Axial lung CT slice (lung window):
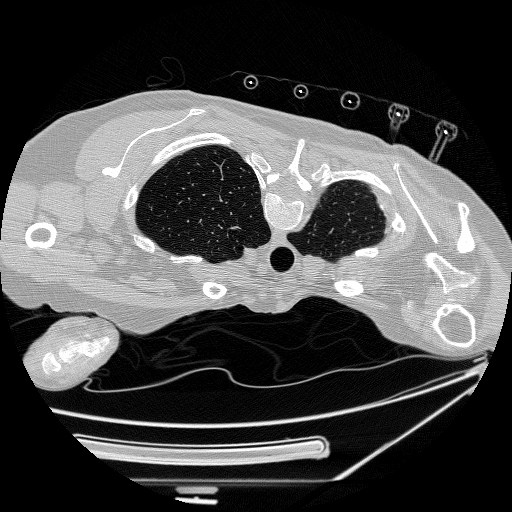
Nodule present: no